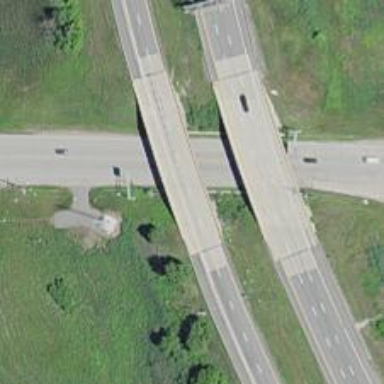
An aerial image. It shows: Motorway bridge.